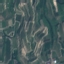
Label: PermanentCrop